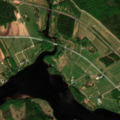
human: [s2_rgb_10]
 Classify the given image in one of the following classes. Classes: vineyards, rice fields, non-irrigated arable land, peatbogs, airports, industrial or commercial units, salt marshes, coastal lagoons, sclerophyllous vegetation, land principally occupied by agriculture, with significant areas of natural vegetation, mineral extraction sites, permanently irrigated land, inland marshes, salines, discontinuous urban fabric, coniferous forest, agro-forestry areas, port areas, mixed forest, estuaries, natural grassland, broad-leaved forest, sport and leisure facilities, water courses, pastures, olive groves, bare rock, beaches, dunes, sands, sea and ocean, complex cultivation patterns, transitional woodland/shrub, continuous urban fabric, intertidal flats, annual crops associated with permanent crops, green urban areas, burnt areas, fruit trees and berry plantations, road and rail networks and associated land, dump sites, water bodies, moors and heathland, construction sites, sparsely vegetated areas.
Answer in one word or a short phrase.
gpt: land principally occupied by agriculture, with significant areas of natural vegetation, coniferous forest, mixed forest, transitional woodland/shrub, water courses